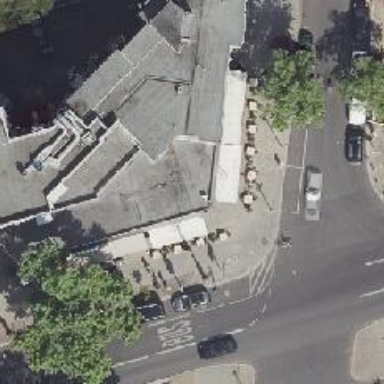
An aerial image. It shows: Restaurant.